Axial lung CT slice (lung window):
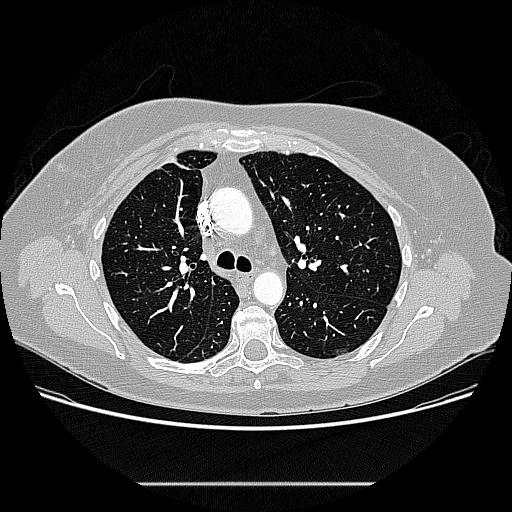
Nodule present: no